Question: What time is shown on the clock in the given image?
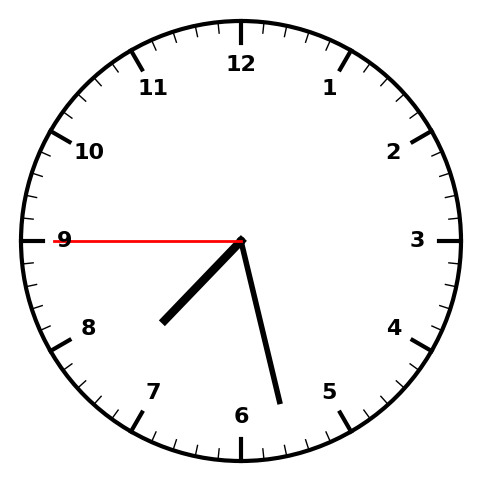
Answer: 07:27:45